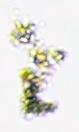
Label: Detritus